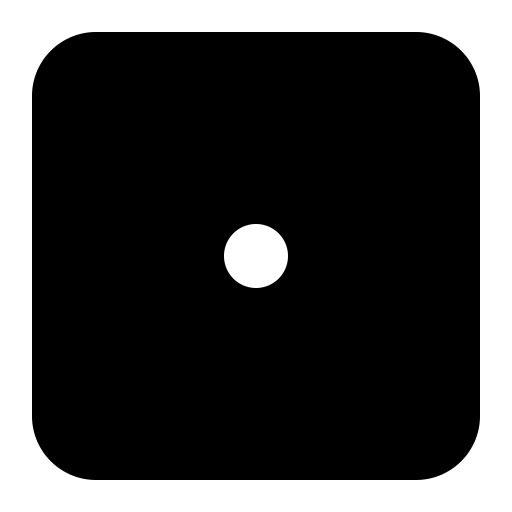
Tags: icon, FontAwesome, fa-icon, solid, dice, one